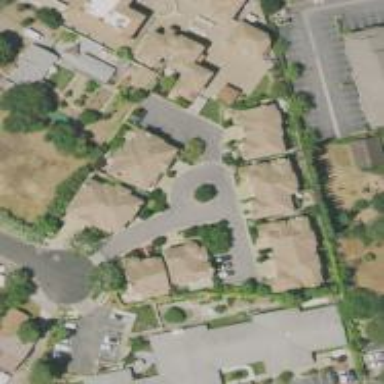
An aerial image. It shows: Nursing home.